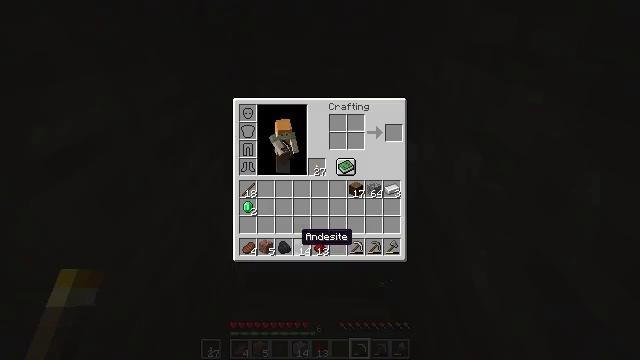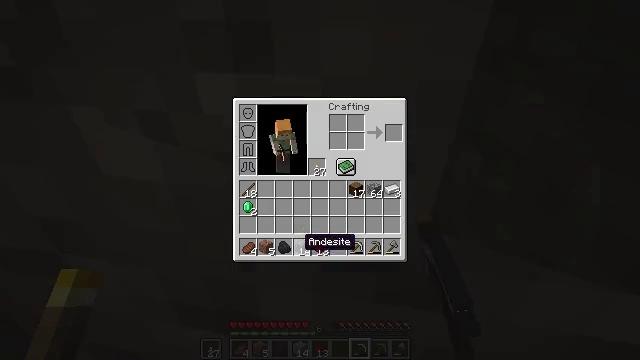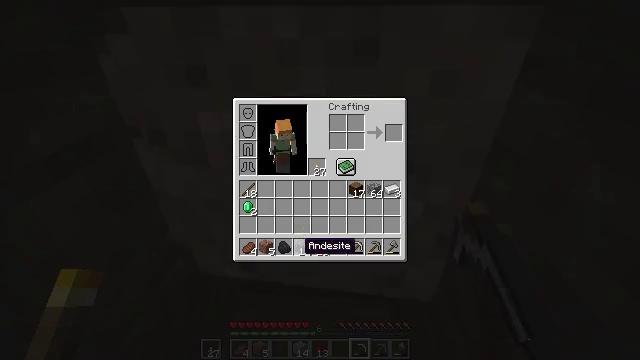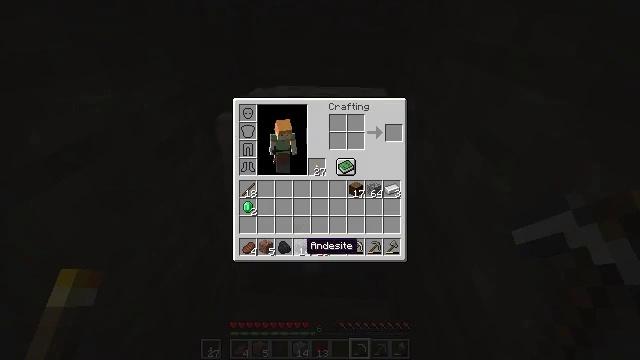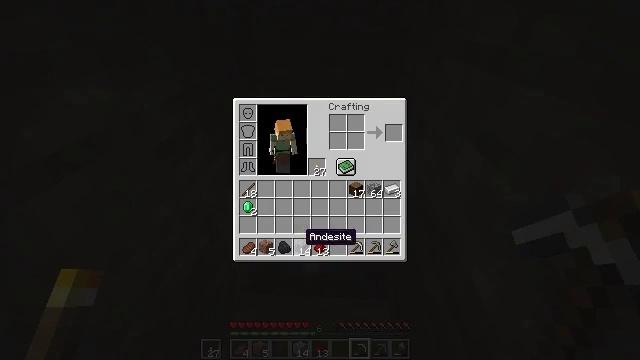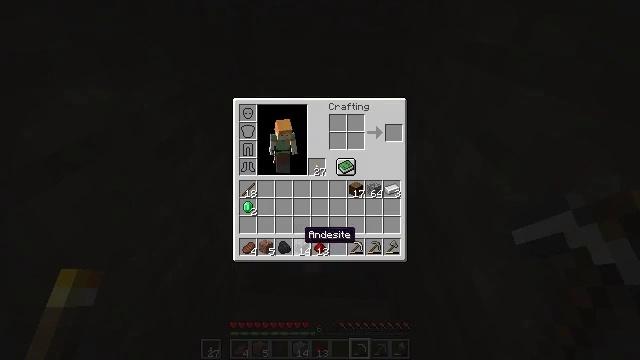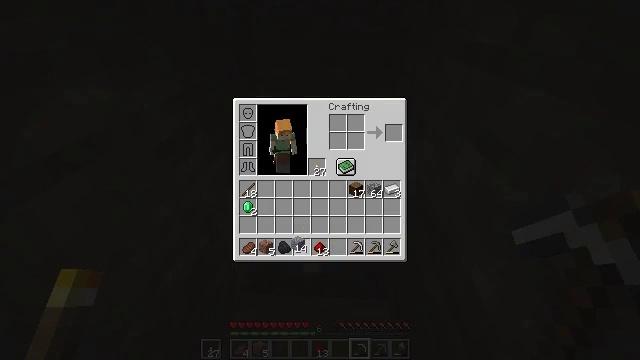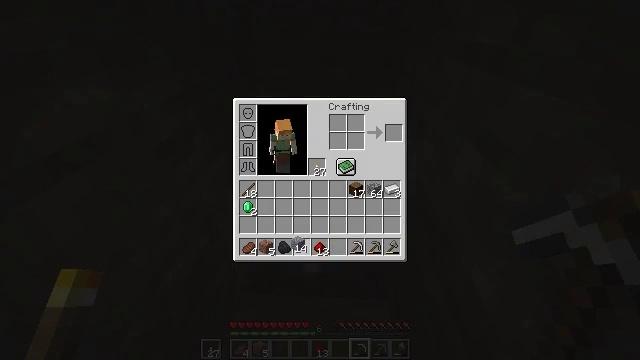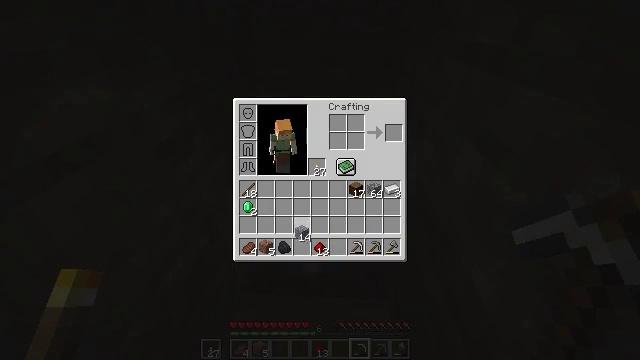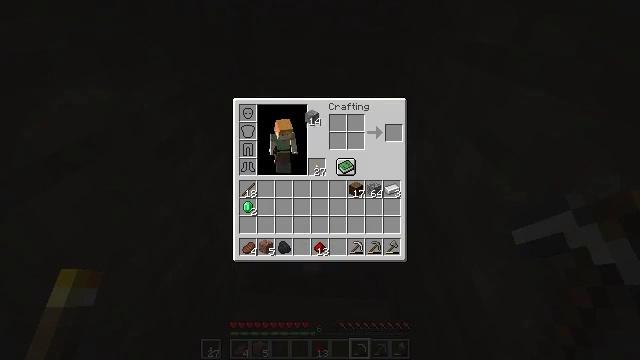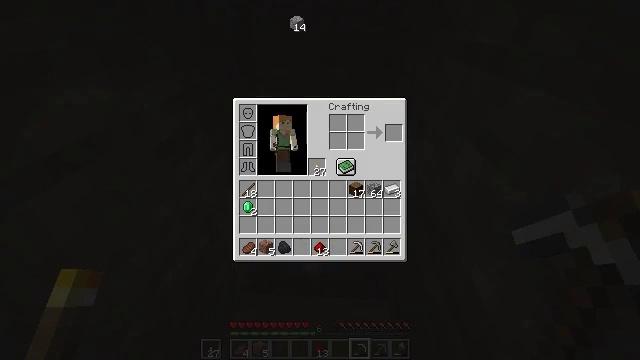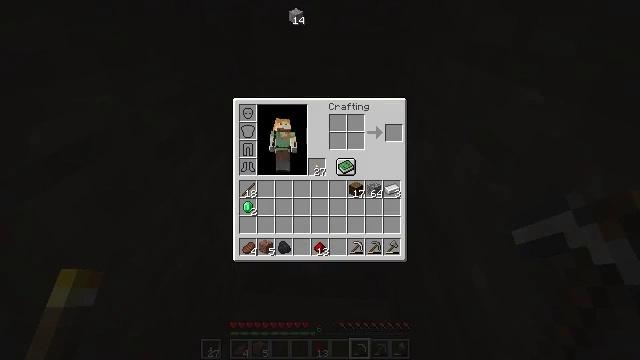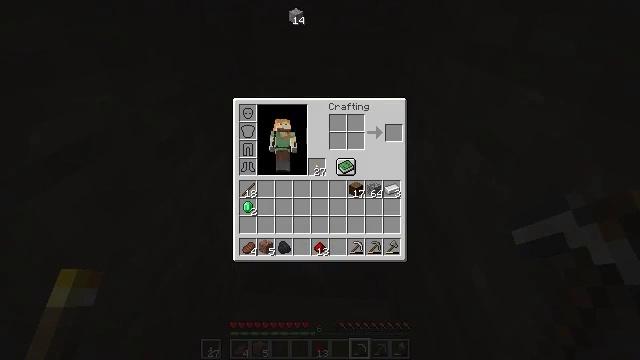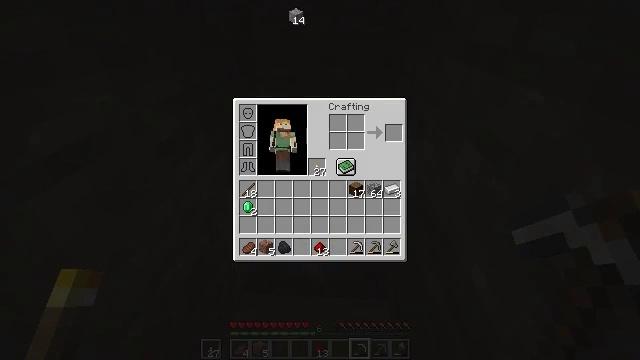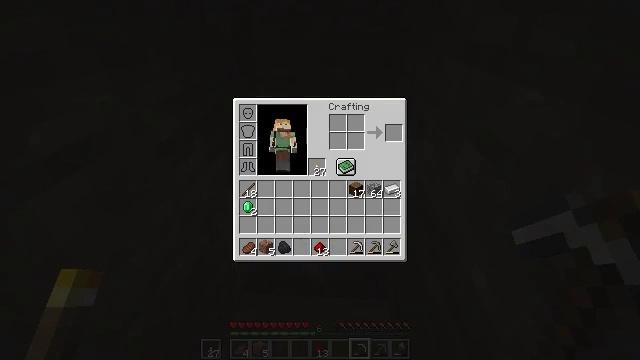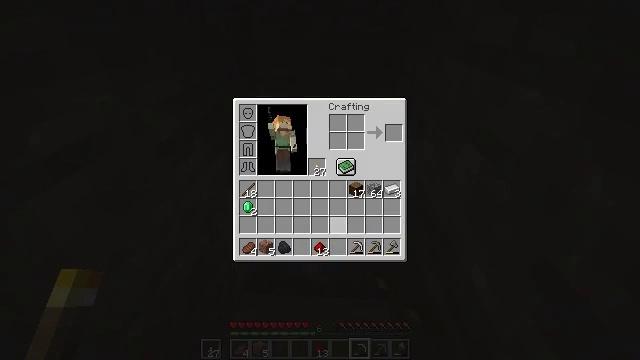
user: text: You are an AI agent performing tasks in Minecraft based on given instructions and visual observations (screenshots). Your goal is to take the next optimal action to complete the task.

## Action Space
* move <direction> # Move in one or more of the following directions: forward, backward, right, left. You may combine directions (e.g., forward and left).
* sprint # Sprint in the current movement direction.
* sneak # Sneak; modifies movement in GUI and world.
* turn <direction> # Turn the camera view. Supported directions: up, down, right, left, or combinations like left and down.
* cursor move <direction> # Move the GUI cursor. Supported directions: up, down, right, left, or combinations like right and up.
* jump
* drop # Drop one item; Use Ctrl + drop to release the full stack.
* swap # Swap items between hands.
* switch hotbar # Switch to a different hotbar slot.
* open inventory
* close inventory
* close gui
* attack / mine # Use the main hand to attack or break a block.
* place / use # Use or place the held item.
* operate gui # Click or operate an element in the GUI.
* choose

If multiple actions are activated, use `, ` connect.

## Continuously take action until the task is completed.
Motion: motion action
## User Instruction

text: Drop a block of andesite.
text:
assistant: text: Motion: open gui
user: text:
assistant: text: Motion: no_op
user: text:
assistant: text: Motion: no_op
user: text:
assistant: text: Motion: cursor move up
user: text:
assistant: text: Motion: no_op
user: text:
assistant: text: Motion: operate gui
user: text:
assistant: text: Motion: operate gui
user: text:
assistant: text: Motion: cursor move up, operate gui
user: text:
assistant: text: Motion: cursor move right and up
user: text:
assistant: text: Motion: cursor move left and up
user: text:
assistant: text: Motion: operate gui
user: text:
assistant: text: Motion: operate gui
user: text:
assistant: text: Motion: operate gui
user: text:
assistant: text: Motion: cursor move right and down
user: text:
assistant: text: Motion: cursor move right and down
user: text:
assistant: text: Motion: cursor move down
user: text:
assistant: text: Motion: cursor move down
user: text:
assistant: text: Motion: no_op
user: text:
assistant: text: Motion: no_op